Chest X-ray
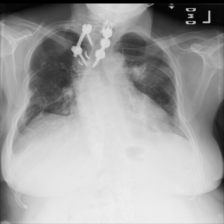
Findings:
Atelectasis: negative
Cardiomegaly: negative
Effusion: negative
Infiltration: negative
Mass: positive
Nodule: positive
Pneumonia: negative
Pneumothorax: negative
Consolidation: negative
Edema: negative
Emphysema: negative
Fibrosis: negative
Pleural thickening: positive
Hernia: negative